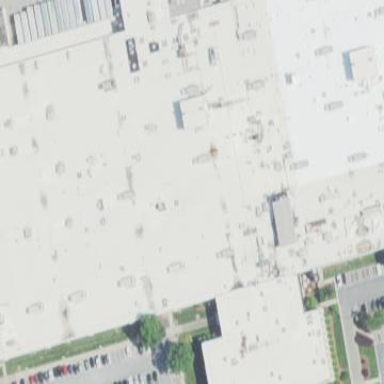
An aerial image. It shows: Industrial building.